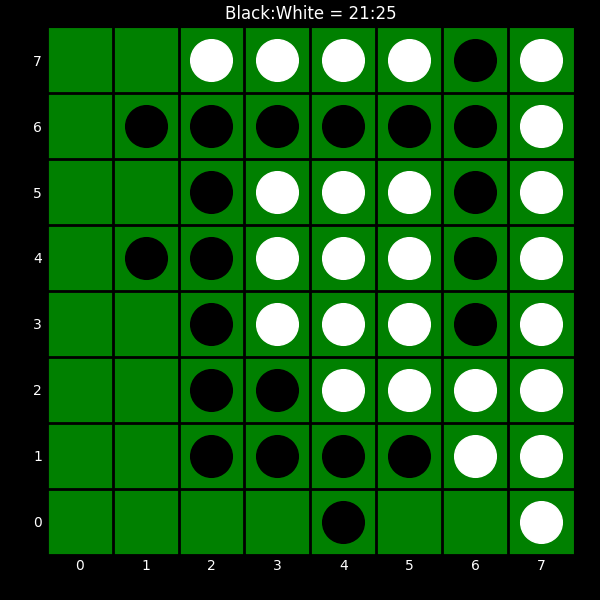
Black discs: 21
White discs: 25